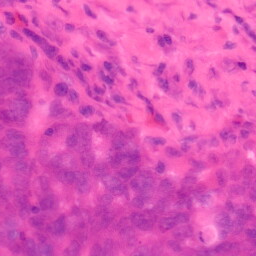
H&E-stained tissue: Colon